Chest X-ray. View position: PA
Patient age: 48
Patient sex: F
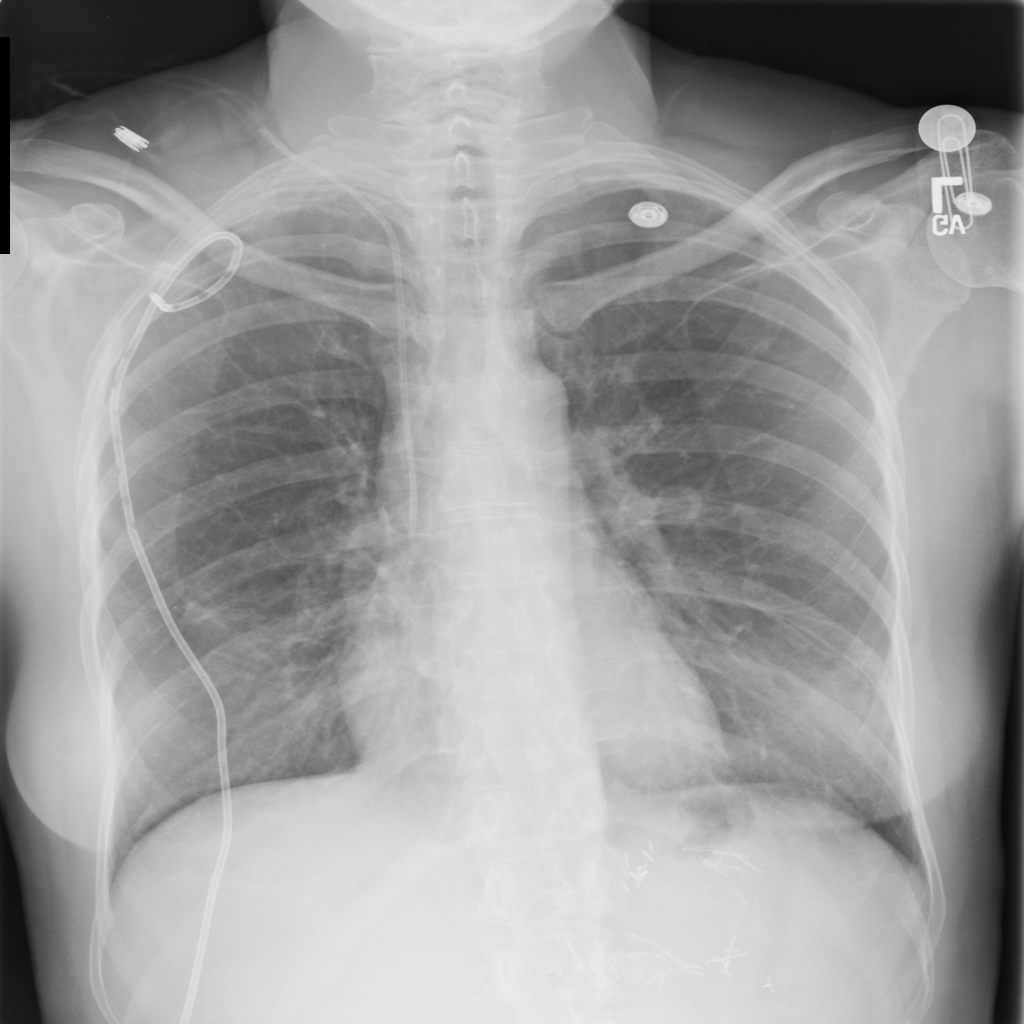
Finding: Pneumothorax